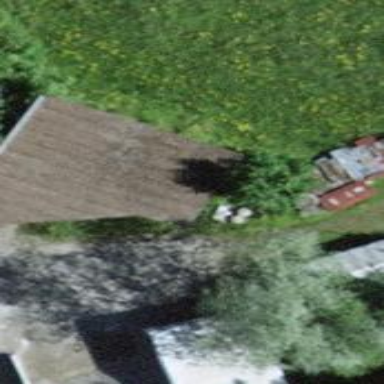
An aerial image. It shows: View of roof of building.